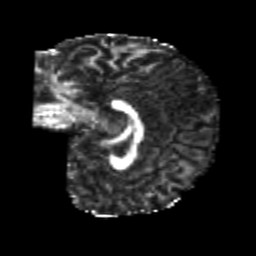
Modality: FA
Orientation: sagittal
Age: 25
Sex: female
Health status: healthy
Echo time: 0.074 s